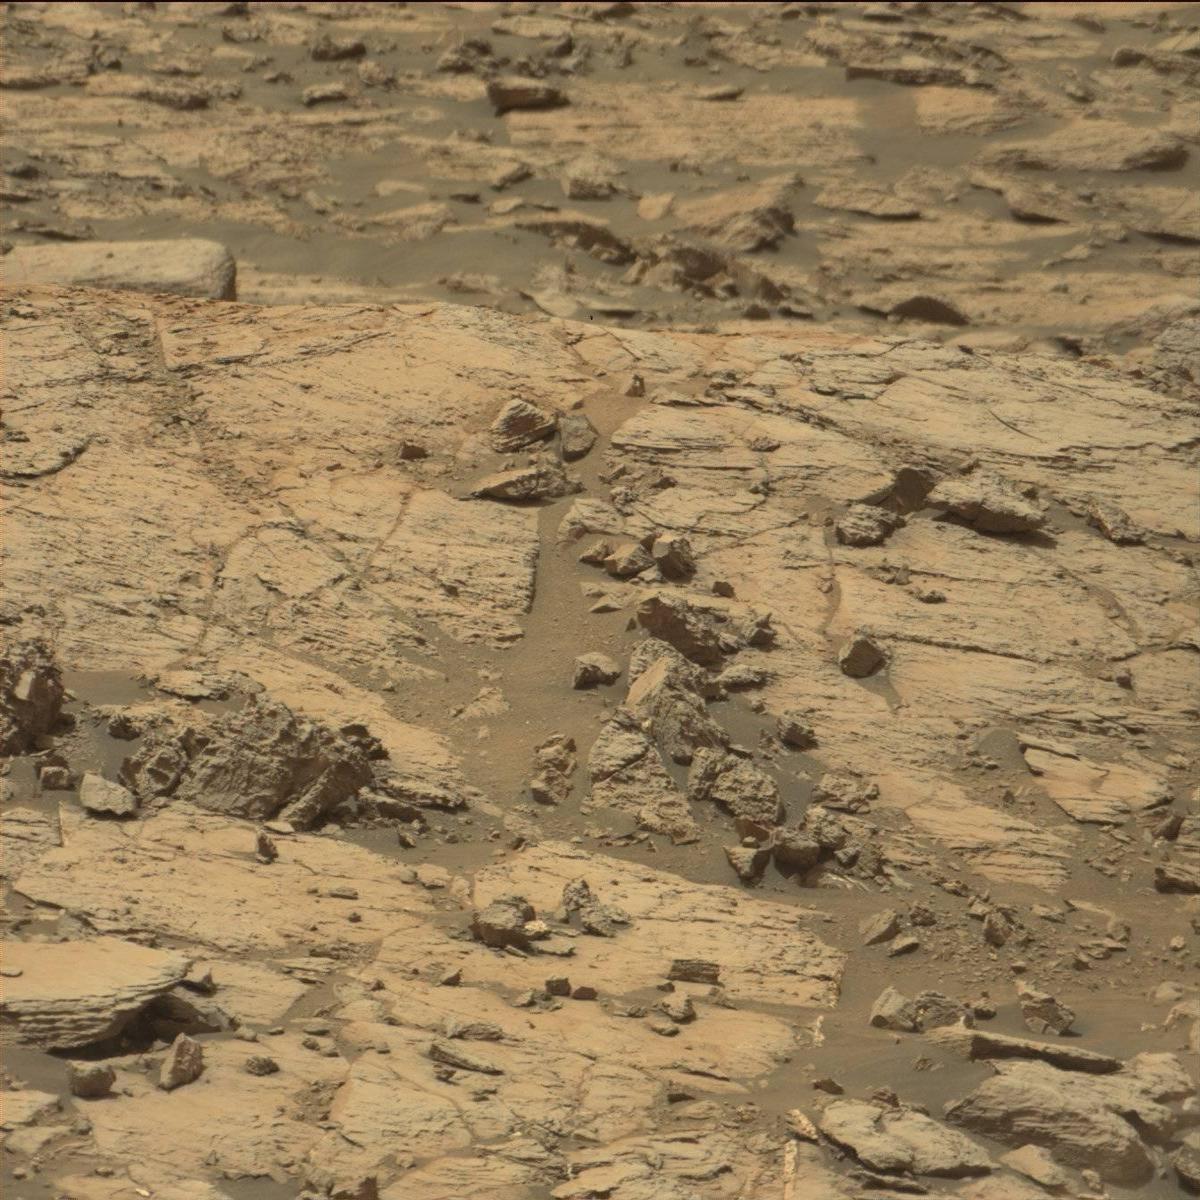
Terrain classes present: Bedrock, Sand / Soil